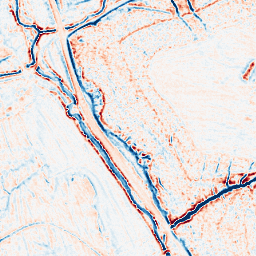
Category: edge_preserving
Decomposition family: bilateral
Decomposition parameters: d: 9
sigma_color: 100
sigma_space: 75
Upsampling method: sinc_blackman
Upsampling parameters: scale: 2
kernel_size: 4
Upsampling scale: 2